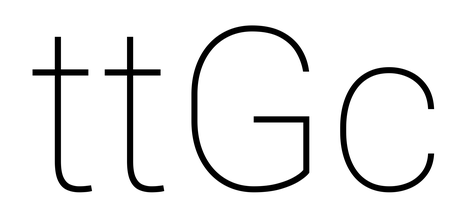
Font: Roboto_Thin